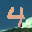
Label: 4